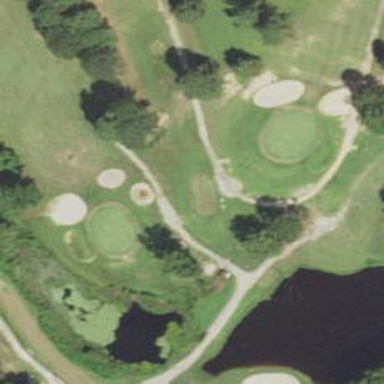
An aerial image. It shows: Golf tee.